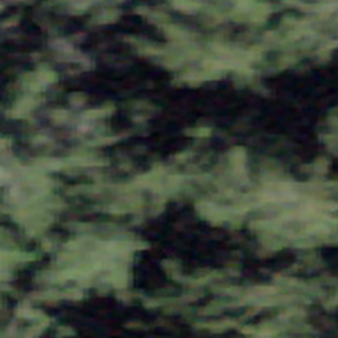
Label: other